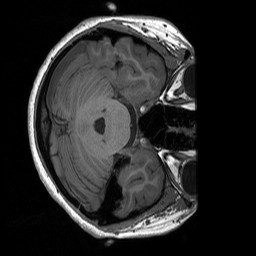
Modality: T1w
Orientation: axial
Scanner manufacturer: siemens
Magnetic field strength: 3 T
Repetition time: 1.76 s
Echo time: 0.0022 s